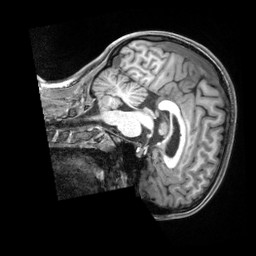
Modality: T1w
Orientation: sagittal
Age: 19
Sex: female
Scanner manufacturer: siemens
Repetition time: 2.3 s
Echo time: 0.00229 s